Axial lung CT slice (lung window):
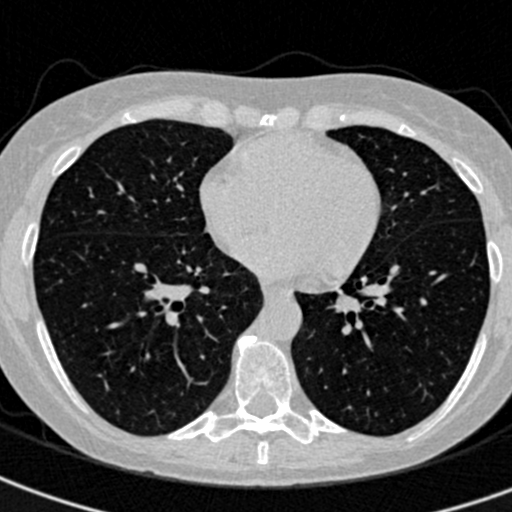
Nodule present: no